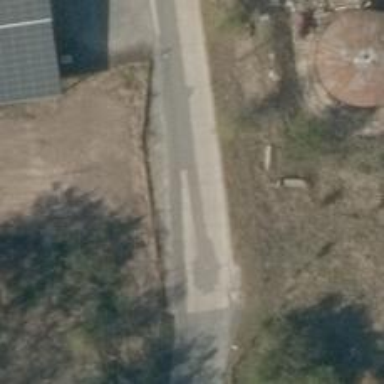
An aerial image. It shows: Unclassified road with concrete surface.